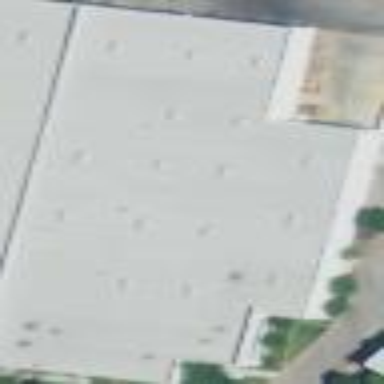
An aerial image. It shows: Warehouse.